Question: I'm trying to make classic navigation bar that takes 20% of screen width with 3 buttons. I want an icon on every button that should be centered vertically and horizontally. Also, this button should be clickable on 100% its size. Here is how my design looks:

But when I set height of '<a>' tag to 100% my icons are shifted to the upper border of the button. When '<a>' tag doesn't have 'height:100%' it doesn't takes 100% of my table cell. Here is my HTML:
'''
<div id="vertical-navigation">
<table class="navigation-table">
<tbody data-bind="foreach: router.navigationModel">
<tr>
<td class="navigation-item">
<a href="#1"><img class="navigation-image" src="http://jsfiddle.net/img/logo.png"/></a>
</td>
</tr>
<tr>
<td class="navigation-item">
<a href="#1"><img class="navigation-image" src="http://jsfiddle.net/img/logo.png"/></a>
</td>
</tr>
<tr>
<td class="navigation-item">
<a href="#1"><img class="navigation-image" src="http://jsfiddle.net/img/logo.png"/></a>
</td>
</tr>
</tbody>
</table>
</div>
'''
and CSS:
'''
html, body, #vertical-navigation {
height: 100%;
}
#vertical-navigation
{
width:19%;
float:left;
min-height: 100%;
border-right: 2px solid #082037;
background-color: #023a6f;
}
.navigation-table{
height: 100%;
width: 100%;
}
.navigation-image{
display: block;
margin: 0 auto;
width:67%;
}
table{
border:0px; /* border="0" */
border-collapse:collapse; /* cellspacing="0" */
}
.navigation-button
{
background:none;
border:none;
font-size:1em;
color:blue;
}
a {
display:block;
}
.active {
background-color: #044889;
}
.navigation-item
{
box-shadow: inset 0px 0px 11px -1px rgba(0,0,0,0.7);
background-position: center;
background-repeat: no-repeat;
background-size: 67%;
}
'''
Here is my shortened code in jsfiddle - <URL>
But somewhy in jsfiddle 'height:100%' for '<a>' doesn't works. Anyway, what can I try to do this?
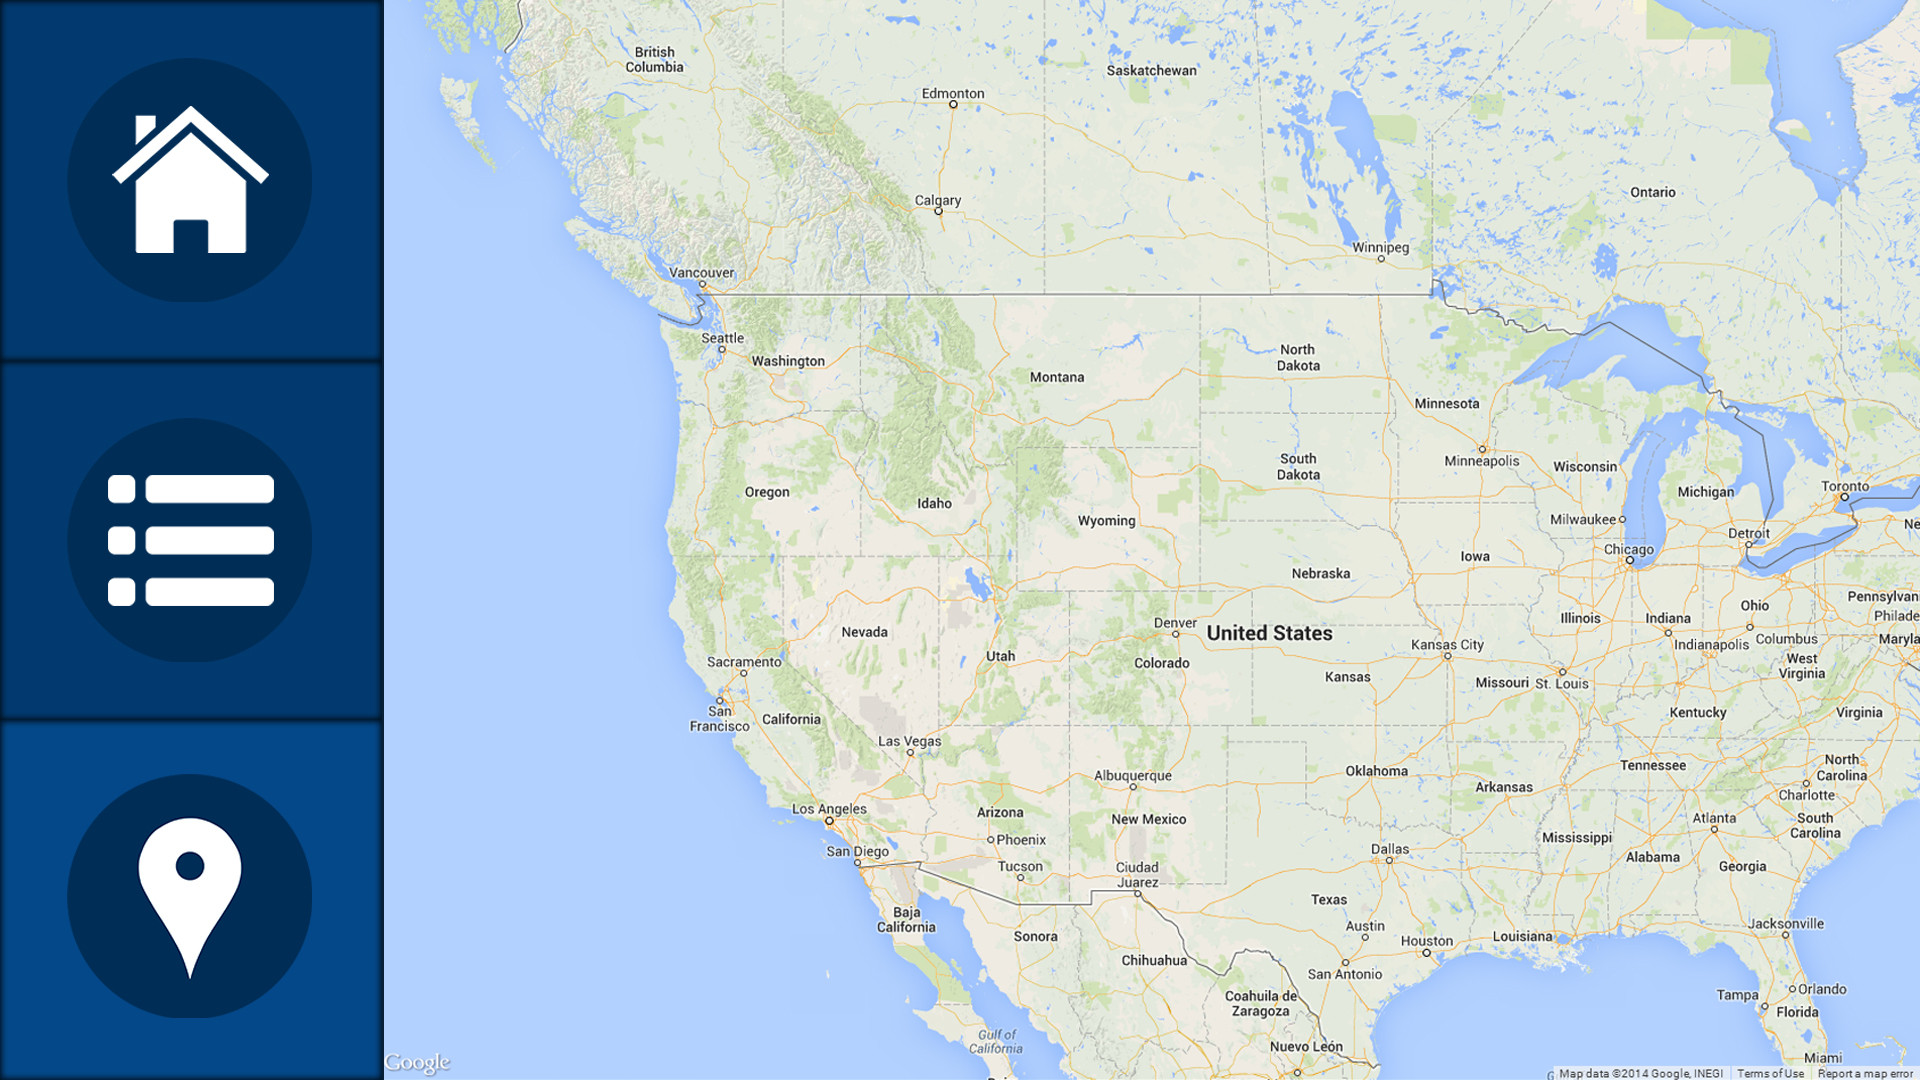
Answer: If you need to to have the icons as inline images and want vertical align, you can do this:
<URL>
## css
'''
.navigation-image{
display:inline-block;
margin: 0 auto;
width:67%;
vertical-align:middle;
}
.navigation-item a {
float:left;
height:100%;
width:100%;
text-align:center;
}
.navigation-item a:before {
content:"";
display:inline-block;
height:100%;
vertical-align:middle;
}
'''
** What I did was basically vertical align the IMG with a pseudo element so it will always center.